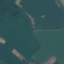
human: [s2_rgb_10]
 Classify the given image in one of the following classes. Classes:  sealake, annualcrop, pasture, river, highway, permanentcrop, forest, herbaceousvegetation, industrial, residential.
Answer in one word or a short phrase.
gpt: AnnualCrop